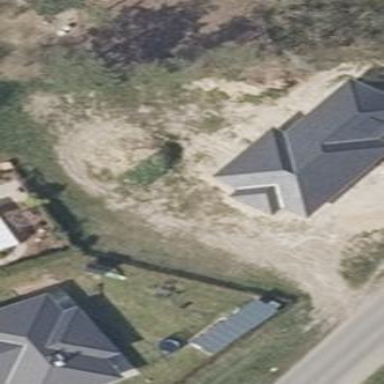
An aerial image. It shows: Building with hipped roof.